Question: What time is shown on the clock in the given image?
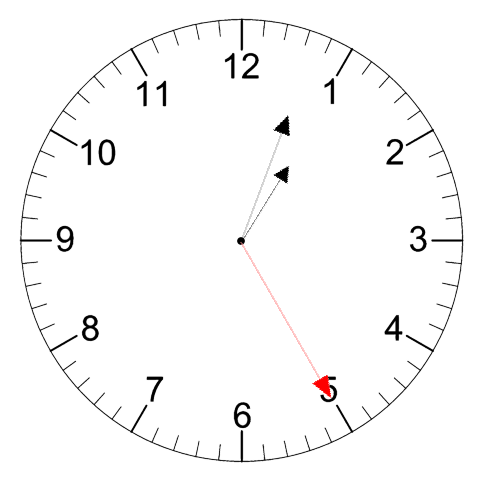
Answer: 01:03:25